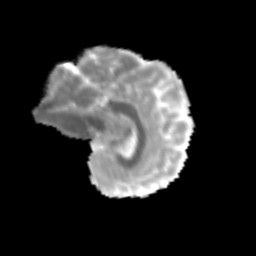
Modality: MD
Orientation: sagittal
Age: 49
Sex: male
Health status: ill
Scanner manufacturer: siemens
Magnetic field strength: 3 T
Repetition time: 8.7 s
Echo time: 0.11 s